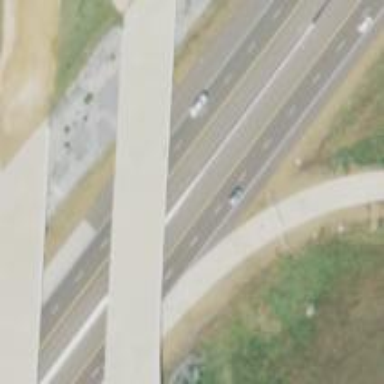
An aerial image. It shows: Dual carriageway trunk highway.